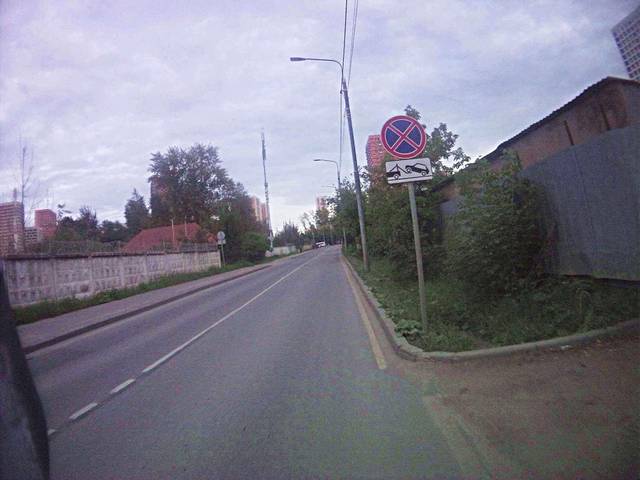
Region: Russia
Coordinates: 55.659, 37.266